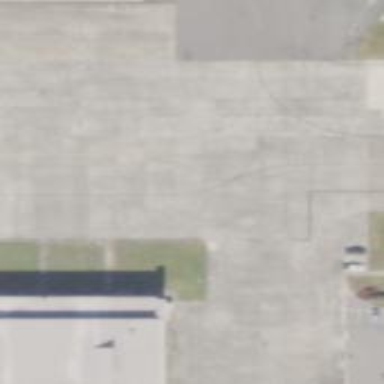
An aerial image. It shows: Image of taxiway at airport.